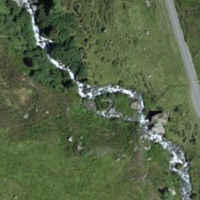
EUNIS habitat code: 26
Species observed at this site:
Pinguicula alpina